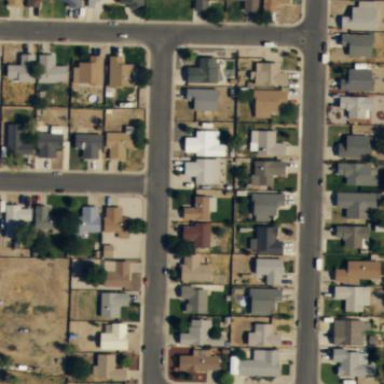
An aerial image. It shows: Residential area consisting of single-family homes.